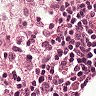
Metastatic tissue present: no